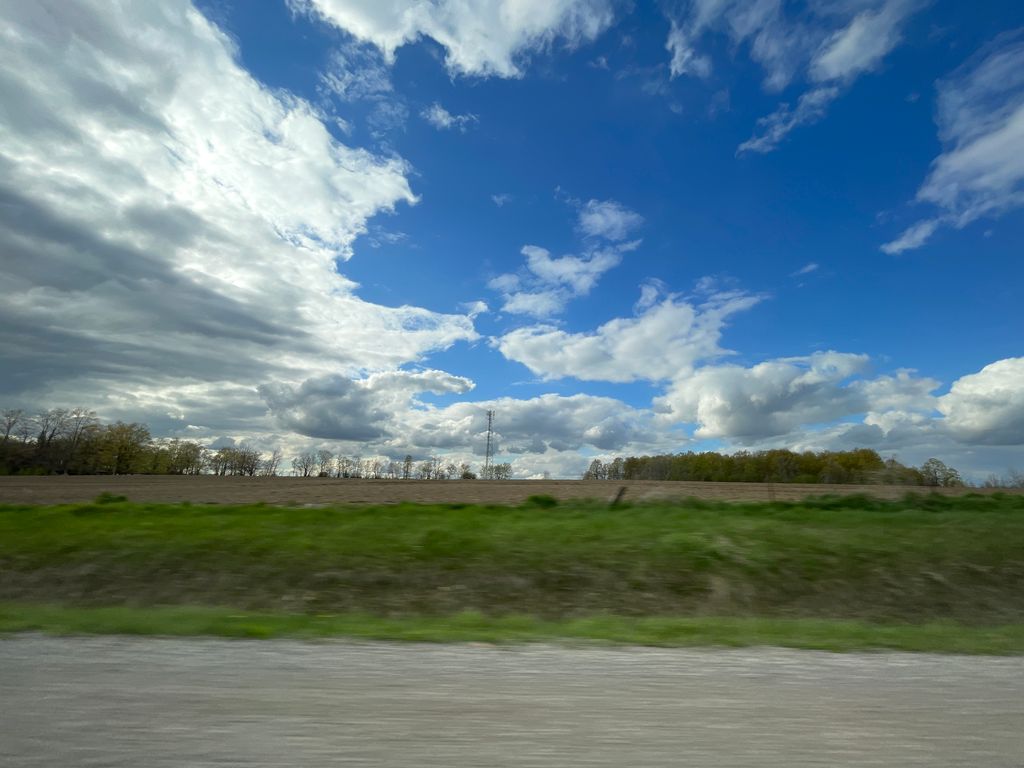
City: kitchener-waterloo